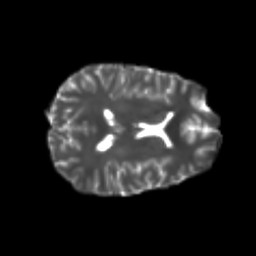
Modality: T2w
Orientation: axial
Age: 24
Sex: female
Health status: healthy
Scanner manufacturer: philips
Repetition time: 7.388 s
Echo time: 0.08599 s